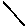
Label: line